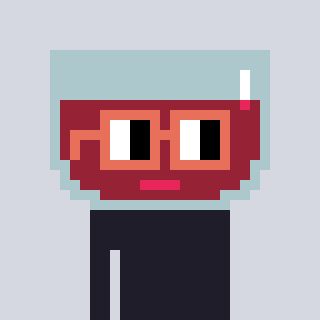
a pixel art character with square orange glasses, a wine-shaped head and a grayscale-colored body on a cool background